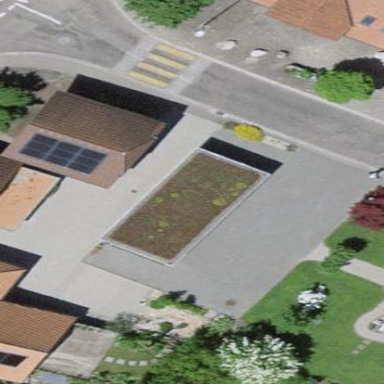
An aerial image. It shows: View of roof of building.